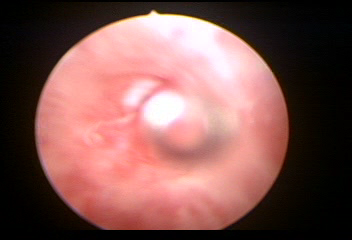
Modality: WLC
Class: Normal mucosa
Bladder cancer association: No